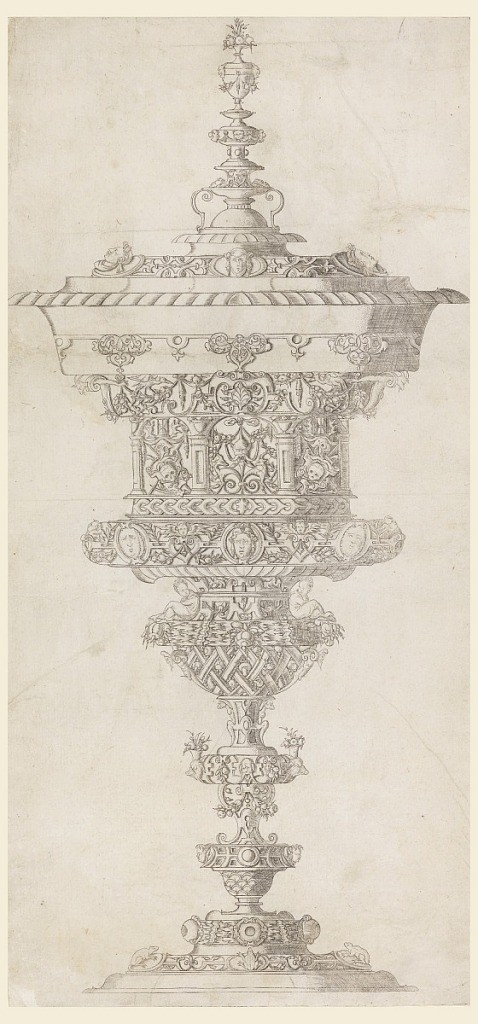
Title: Standing Cup with Cover, from "Novum opus cratero graphicum..."
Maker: Matthias Zündt, German, 1498 - 1572
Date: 1551
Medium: Etching on laid paper
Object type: Print
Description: Elements of grotesque ornamentation, scrollwork, plated work, masks, trophies and other motifs appear in the decoration.